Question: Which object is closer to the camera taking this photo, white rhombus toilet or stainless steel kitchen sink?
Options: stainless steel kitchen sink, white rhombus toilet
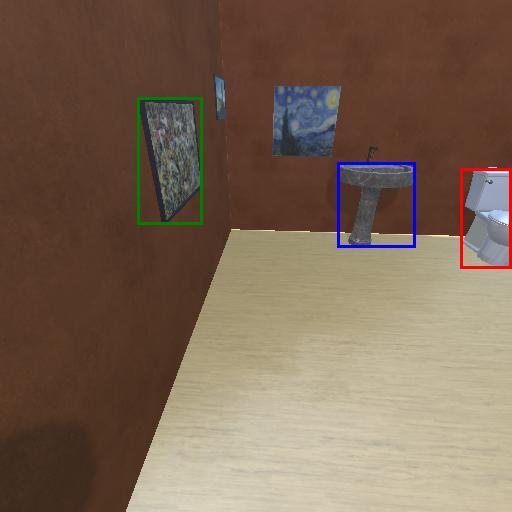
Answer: stainless steel kitchen sink